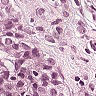
Metastatic tissue present: yes